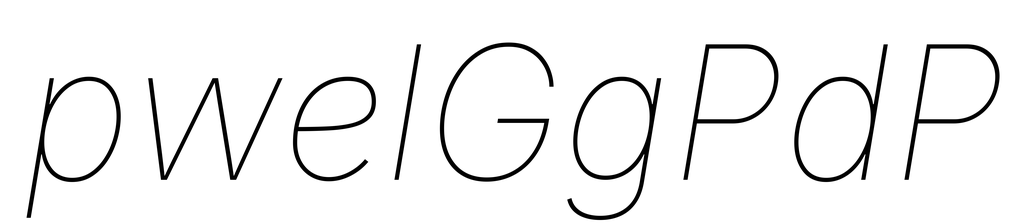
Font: Inter-Italic_Thin_Italic